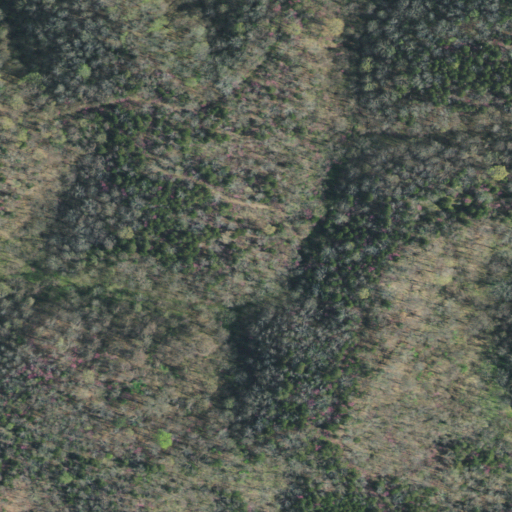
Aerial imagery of gap in Tennessee named Low Gap containing deciduous forest, mixed forest, and evergreen forest